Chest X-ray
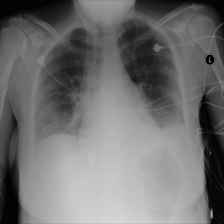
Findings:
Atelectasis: positive
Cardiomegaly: negative
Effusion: negative
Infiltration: negative
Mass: negative
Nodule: negative
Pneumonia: negative
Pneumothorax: negative
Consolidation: negative
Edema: negative
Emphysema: negative
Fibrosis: negative
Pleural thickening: negative
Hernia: negative